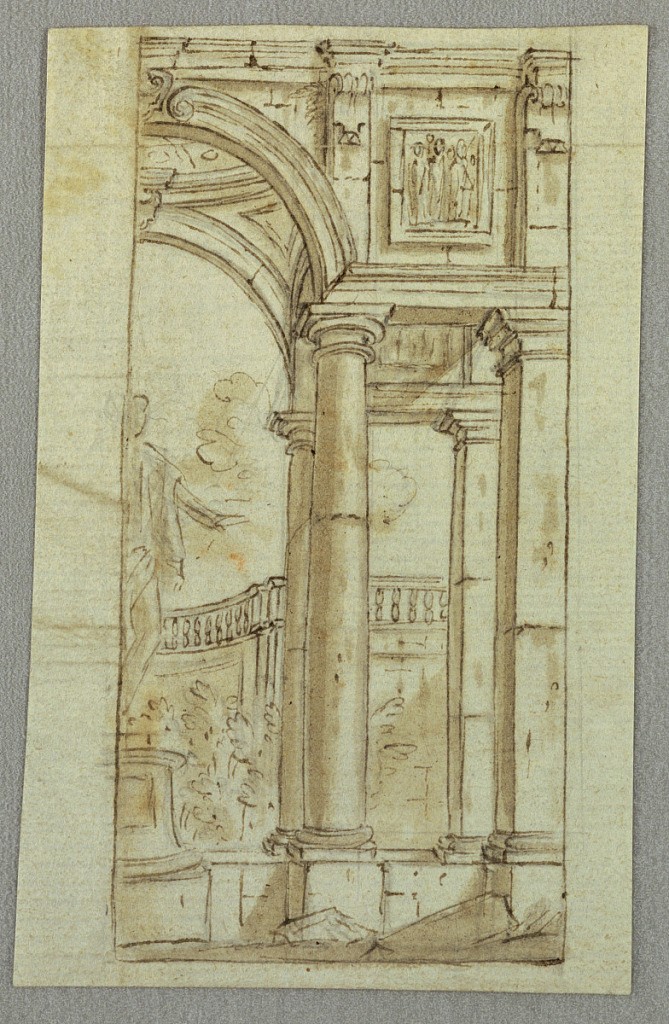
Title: Stage Design, Portico with Monument
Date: early 19th century
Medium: Pen and brown ink, brown wash, traces of graphite on off-white laid paper
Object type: Drawing
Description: Vertical rectangle. Portico with statue against garden background. Only half the setting is shown.